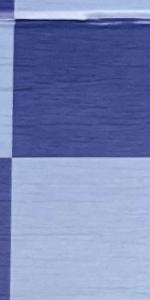
Label: Empty